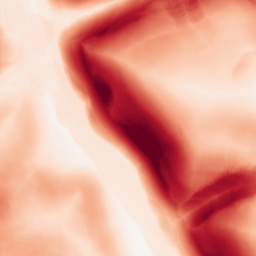
Category: morphological
Decomposition family: morphological_gradient
Decomposition parameters: size: 15
shape: disk
Upsampling method: bicubic
Upsampling parameters: scale: 8
Upsampling scale: 8